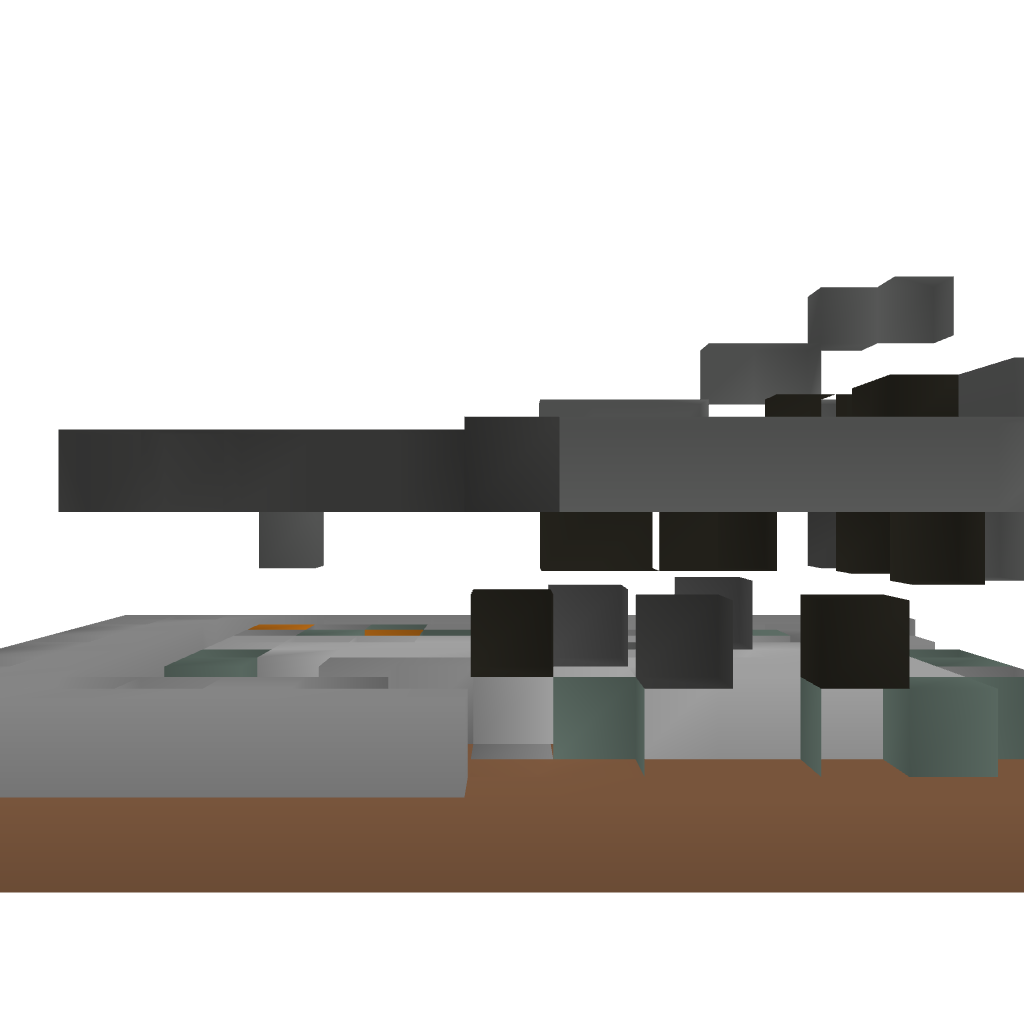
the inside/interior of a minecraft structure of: Lost Yard